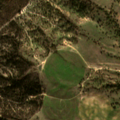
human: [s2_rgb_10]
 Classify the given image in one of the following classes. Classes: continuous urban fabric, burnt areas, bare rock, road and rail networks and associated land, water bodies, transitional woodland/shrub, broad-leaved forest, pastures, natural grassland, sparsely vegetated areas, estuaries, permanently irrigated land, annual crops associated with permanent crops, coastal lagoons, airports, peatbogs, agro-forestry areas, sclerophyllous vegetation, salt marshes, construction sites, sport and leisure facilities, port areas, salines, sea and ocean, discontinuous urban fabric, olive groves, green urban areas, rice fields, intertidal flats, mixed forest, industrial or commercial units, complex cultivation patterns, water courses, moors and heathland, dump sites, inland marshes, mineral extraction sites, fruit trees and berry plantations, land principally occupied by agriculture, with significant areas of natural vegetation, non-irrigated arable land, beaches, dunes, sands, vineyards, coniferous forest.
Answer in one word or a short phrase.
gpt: non-irrigated arable land, permanently irrigated land, agro-forestry areas, broad-leaved forest, transitional woodland/shrub